Chest X-ray:
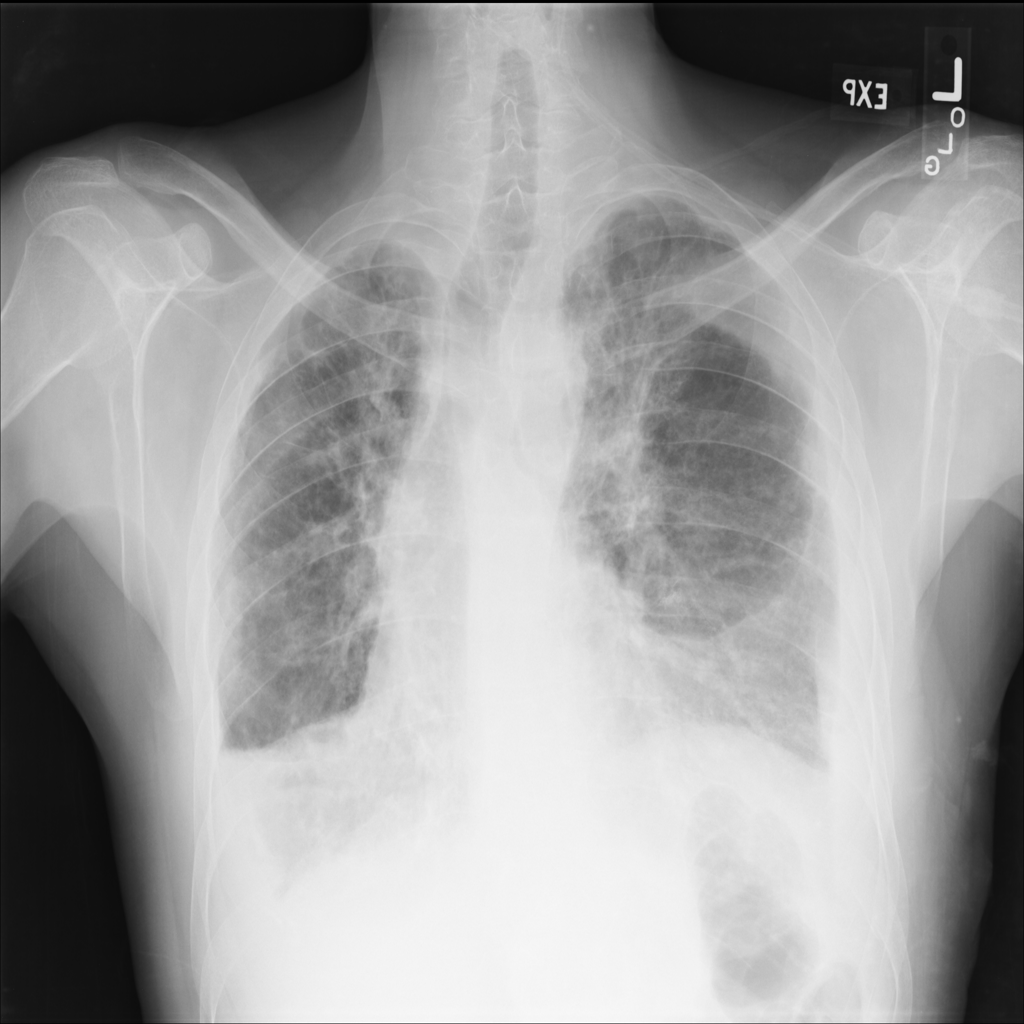
Findings: Effusion, Fibrosis, Pleural Thickening
No abnormal finding: no